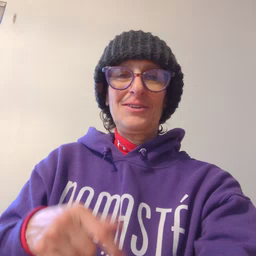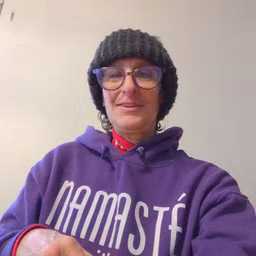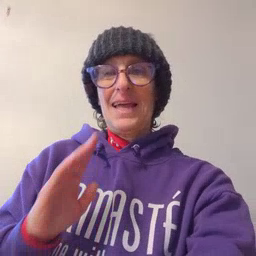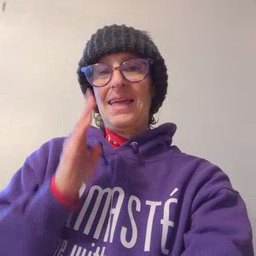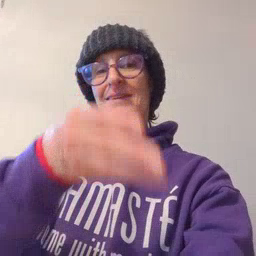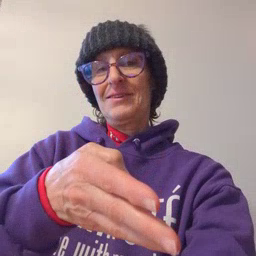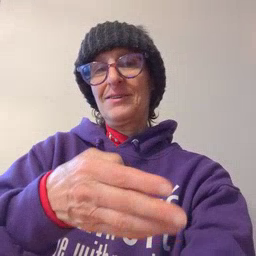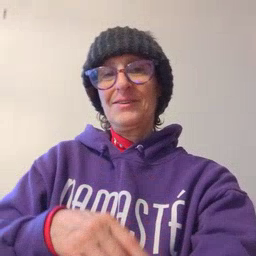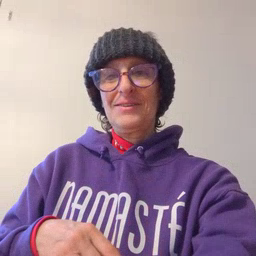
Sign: after